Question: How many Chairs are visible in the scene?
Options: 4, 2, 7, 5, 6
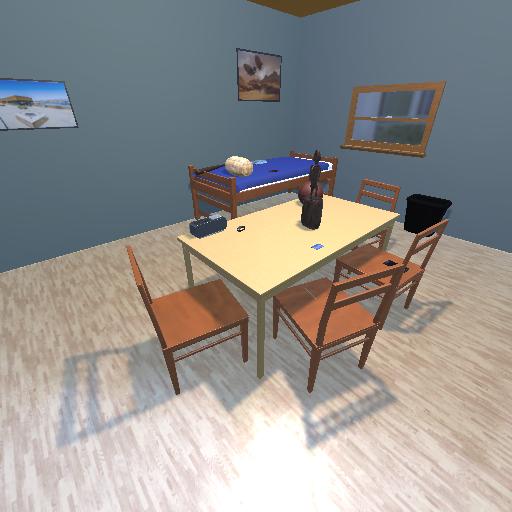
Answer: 4